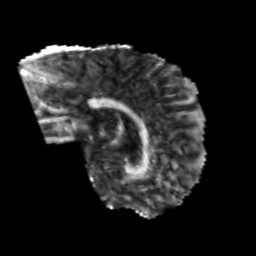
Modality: FA
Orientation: sagittal
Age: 25
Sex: male
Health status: healthy
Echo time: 0.074 s